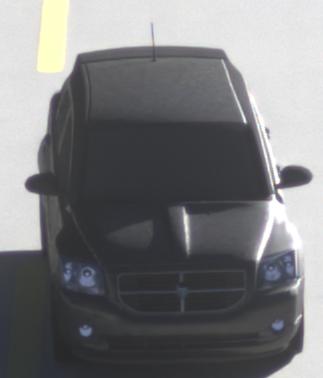
Make: Dodge
Model: Caliber 1.8
Detailed model: Caliber
Model produced from: 2006/06
Model produced until: 2009/03
Doors: 5
Color: gray
Road condition: dry road
Daytime: sunrise or sunset
Contrast: medium contrast